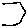
Label: hexagon